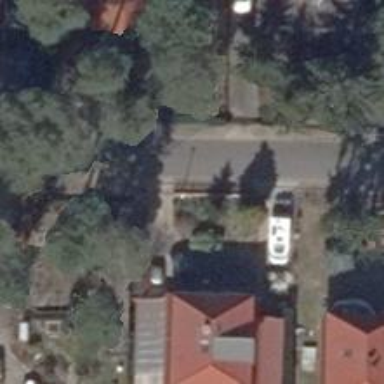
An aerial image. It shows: Driveway.